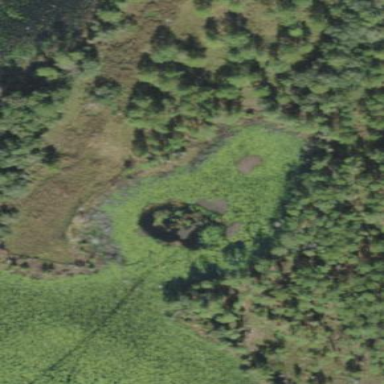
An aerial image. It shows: Marshy wetland area.